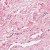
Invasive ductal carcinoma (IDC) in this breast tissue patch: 0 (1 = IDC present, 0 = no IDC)